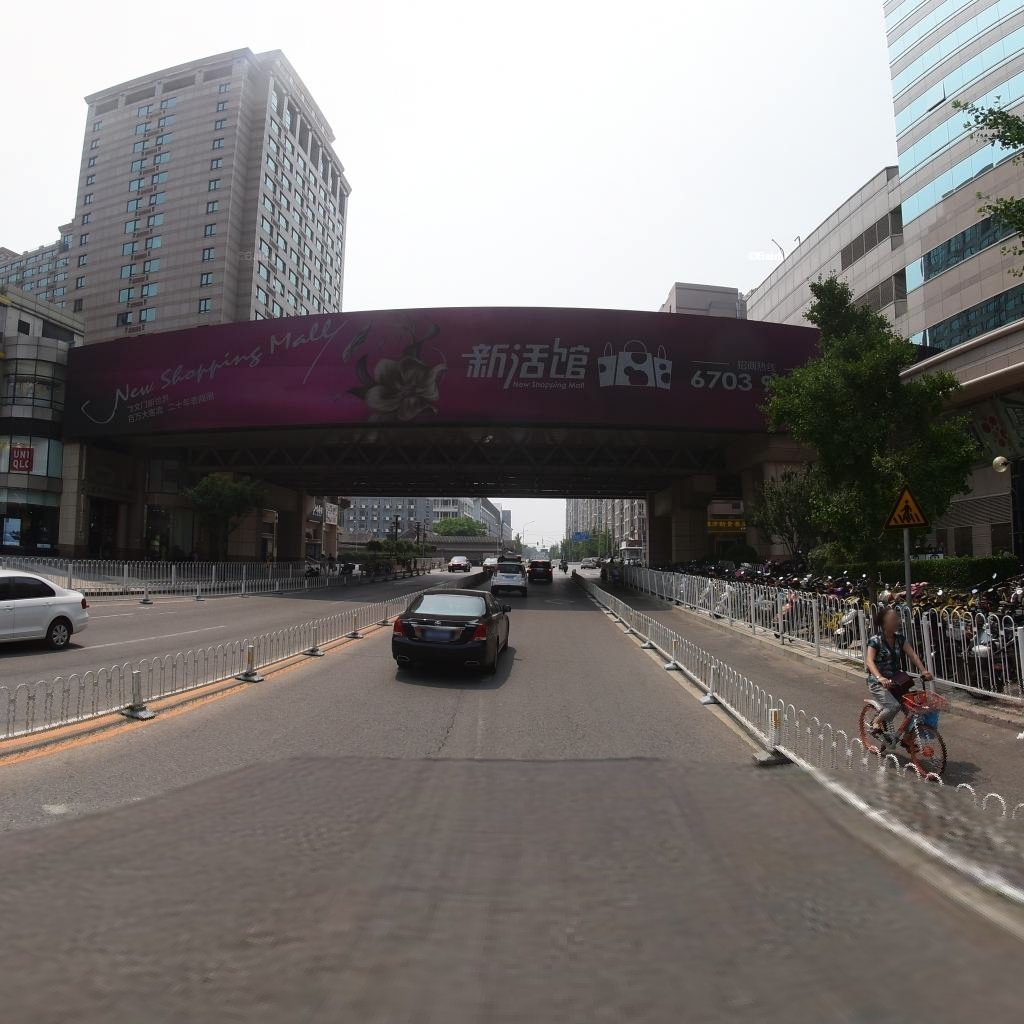
Region: Dongcheng
Road damage annotations: longitudinal crack